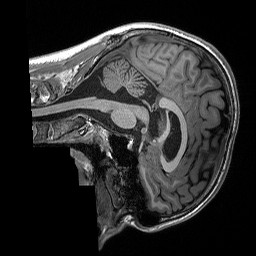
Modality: T1w
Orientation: sagittal
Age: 31
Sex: male
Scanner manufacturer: siemens
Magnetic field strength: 3 T
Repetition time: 2.3 s
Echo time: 0.00298 s